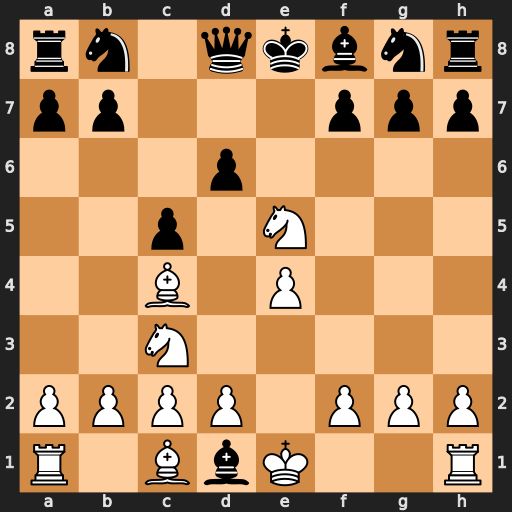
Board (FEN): rn1qkbnr/pp3ppp/3p4/2p1N3/2B1P3/2N5/PPPP1PPP/R1BbK2R
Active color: w
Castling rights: KQkq
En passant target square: -
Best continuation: Bxf7+ Ke7 Nd5#